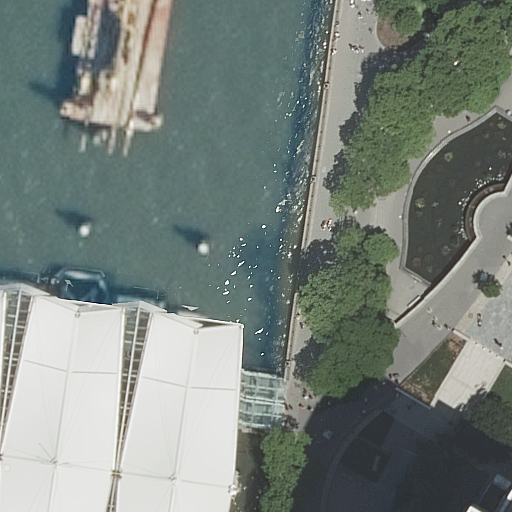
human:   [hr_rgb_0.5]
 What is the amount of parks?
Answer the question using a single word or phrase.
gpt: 4

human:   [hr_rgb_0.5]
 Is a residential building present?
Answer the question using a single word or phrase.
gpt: yes

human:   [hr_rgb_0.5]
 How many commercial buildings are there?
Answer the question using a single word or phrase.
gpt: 0

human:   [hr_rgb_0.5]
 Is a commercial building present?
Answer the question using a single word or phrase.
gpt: no

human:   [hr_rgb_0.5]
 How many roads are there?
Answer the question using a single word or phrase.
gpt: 5

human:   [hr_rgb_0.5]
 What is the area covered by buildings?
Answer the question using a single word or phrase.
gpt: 498m2

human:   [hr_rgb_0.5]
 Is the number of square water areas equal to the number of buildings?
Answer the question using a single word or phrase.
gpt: no

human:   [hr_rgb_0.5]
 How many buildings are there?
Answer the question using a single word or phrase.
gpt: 1

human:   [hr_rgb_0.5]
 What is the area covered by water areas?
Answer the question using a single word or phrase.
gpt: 6246m2

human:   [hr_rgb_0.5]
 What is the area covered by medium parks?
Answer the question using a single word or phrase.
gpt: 0m2

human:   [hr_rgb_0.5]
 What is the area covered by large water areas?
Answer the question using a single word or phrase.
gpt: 6246m2

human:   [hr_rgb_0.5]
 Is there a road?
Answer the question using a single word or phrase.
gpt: yes

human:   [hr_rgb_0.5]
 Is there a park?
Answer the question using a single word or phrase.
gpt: yes

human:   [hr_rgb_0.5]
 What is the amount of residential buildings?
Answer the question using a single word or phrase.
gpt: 1

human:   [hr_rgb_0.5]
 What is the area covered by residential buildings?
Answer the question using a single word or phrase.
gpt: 498m2

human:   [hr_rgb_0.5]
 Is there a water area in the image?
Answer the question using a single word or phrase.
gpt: yes

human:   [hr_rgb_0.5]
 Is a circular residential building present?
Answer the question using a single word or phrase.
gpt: no

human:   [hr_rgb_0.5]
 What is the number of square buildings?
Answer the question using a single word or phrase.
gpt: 0

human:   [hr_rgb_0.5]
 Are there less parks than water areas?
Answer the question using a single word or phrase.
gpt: no

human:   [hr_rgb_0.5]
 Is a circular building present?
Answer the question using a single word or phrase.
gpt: no

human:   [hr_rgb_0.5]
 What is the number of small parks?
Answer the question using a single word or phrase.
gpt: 0

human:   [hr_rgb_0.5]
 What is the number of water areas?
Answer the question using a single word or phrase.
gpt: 1

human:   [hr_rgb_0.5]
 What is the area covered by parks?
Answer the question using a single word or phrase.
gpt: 11833m2

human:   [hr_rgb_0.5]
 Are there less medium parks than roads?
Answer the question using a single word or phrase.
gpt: yes

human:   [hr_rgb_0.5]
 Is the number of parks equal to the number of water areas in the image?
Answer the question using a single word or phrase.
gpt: no

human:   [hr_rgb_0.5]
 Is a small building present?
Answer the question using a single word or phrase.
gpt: no

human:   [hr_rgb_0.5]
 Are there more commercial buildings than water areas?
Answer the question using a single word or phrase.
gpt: no

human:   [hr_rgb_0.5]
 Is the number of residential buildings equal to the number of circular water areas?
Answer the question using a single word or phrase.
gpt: no

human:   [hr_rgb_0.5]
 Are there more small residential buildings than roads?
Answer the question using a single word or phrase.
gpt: no

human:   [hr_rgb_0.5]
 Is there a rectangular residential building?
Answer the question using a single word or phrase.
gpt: yes

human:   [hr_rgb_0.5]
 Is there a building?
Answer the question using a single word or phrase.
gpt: yes

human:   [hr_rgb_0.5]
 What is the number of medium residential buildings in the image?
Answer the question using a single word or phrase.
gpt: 1

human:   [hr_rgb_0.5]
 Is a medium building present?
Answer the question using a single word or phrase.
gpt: yes

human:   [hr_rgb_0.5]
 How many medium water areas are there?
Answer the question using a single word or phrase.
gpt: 0

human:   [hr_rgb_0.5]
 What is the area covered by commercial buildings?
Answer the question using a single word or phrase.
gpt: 0m2

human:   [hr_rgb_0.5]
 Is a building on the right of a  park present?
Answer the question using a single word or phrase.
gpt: yes

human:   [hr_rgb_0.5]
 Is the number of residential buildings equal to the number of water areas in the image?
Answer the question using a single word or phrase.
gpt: yes

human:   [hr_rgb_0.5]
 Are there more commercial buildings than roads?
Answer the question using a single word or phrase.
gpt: no

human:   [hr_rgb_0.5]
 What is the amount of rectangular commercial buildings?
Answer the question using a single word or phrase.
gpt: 0

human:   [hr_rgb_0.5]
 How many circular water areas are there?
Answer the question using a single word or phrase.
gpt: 0

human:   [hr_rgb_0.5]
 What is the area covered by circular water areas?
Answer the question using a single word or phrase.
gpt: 0m2

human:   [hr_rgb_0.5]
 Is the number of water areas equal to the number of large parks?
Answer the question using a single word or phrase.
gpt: no

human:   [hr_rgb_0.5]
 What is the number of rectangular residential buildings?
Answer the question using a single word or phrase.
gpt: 1

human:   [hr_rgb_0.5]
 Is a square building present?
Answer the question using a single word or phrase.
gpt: no

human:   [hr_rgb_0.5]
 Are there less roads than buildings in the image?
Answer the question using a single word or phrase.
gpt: no

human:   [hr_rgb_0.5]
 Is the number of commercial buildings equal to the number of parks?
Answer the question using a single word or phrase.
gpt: no

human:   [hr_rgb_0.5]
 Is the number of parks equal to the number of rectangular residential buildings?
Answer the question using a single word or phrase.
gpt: no

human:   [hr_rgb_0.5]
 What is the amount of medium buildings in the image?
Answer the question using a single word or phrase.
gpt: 1

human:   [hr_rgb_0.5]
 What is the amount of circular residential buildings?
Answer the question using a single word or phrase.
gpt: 0

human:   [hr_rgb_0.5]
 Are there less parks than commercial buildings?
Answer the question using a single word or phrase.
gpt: no

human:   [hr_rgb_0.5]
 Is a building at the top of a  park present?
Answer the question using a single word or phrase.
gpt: yes

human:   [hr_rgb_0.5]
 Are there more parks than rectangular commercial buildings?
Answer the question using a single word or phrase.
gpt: yes

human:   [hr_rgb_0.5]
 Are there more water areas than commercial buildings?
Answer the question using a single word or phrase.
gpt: yes

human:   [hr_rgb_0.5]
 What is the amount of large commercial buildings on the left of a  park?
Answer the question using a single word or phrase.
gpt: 0

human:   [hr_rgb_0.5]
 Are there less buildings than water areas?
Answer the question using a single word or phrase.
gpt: no

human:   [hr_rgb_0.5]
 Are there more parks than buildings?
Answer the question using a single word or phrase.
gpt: yes

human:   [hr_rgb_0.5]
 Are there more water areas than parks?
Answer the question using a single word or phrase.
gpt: no

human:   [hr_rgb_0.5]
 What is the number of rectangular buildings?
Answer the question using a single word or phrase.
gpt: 1

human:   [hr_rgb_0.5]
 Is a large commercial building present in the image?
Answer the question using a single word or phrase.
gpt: no

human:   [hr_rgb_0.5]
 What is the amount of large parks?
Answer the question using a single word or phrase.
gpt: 4

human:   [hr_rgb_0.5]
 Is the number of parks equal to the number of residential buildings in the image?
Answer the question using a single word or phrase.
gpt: no

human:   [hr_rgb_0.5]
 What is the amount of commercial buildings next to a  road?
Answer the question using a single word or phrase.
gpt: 0

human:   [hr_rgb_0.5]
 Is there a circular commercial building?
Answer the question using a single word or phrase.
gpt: no

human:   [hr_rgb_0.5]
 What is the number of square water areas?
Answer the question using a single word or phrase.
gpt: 0